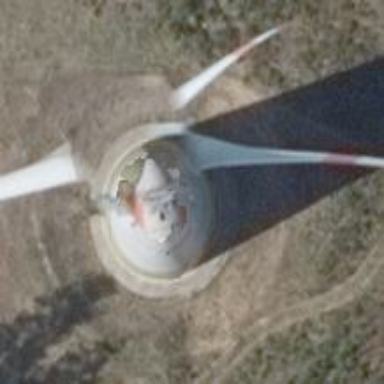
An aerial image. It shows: Wind power generator using wind turbines.